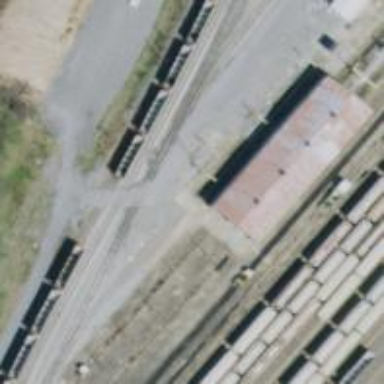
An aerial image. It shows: Railway siding for service.